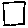
Label: square